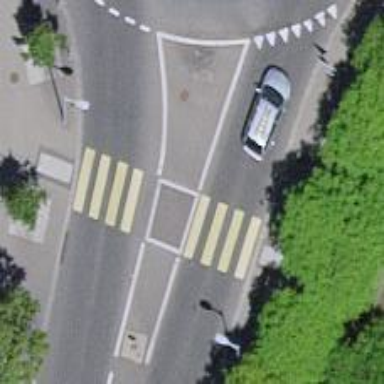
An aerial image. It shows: Zebra crossing with pedestrian island.